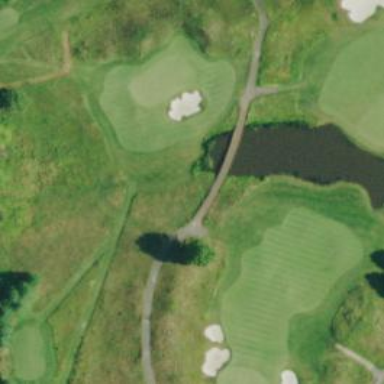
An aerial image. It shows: Service road designated as golf cart path.